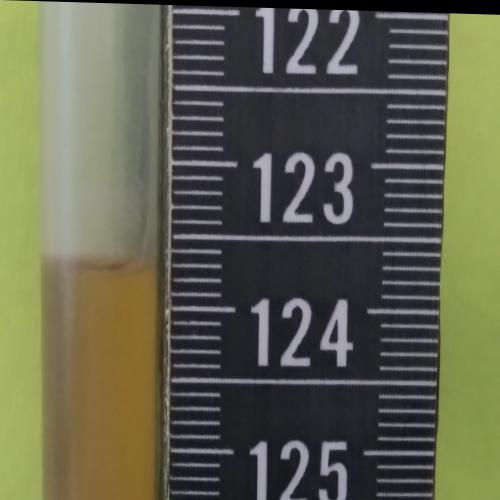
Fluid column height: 123.7 cm